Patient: sex M, age 68
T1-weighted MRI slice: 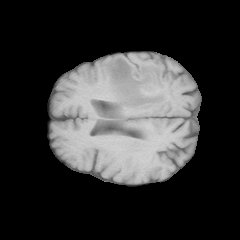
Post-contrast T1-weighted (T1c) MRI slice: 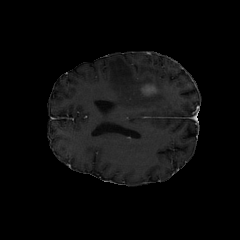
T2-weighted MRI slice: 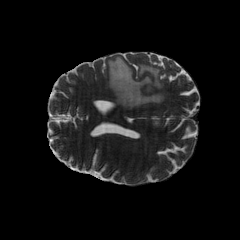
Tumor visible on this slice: yes
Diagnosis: Glioblastoma, IDH-wildtype
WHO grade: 4